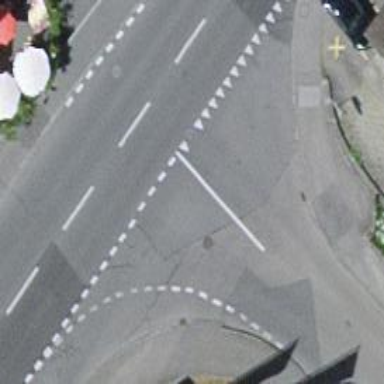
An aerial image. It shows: Road with "give way" sign.